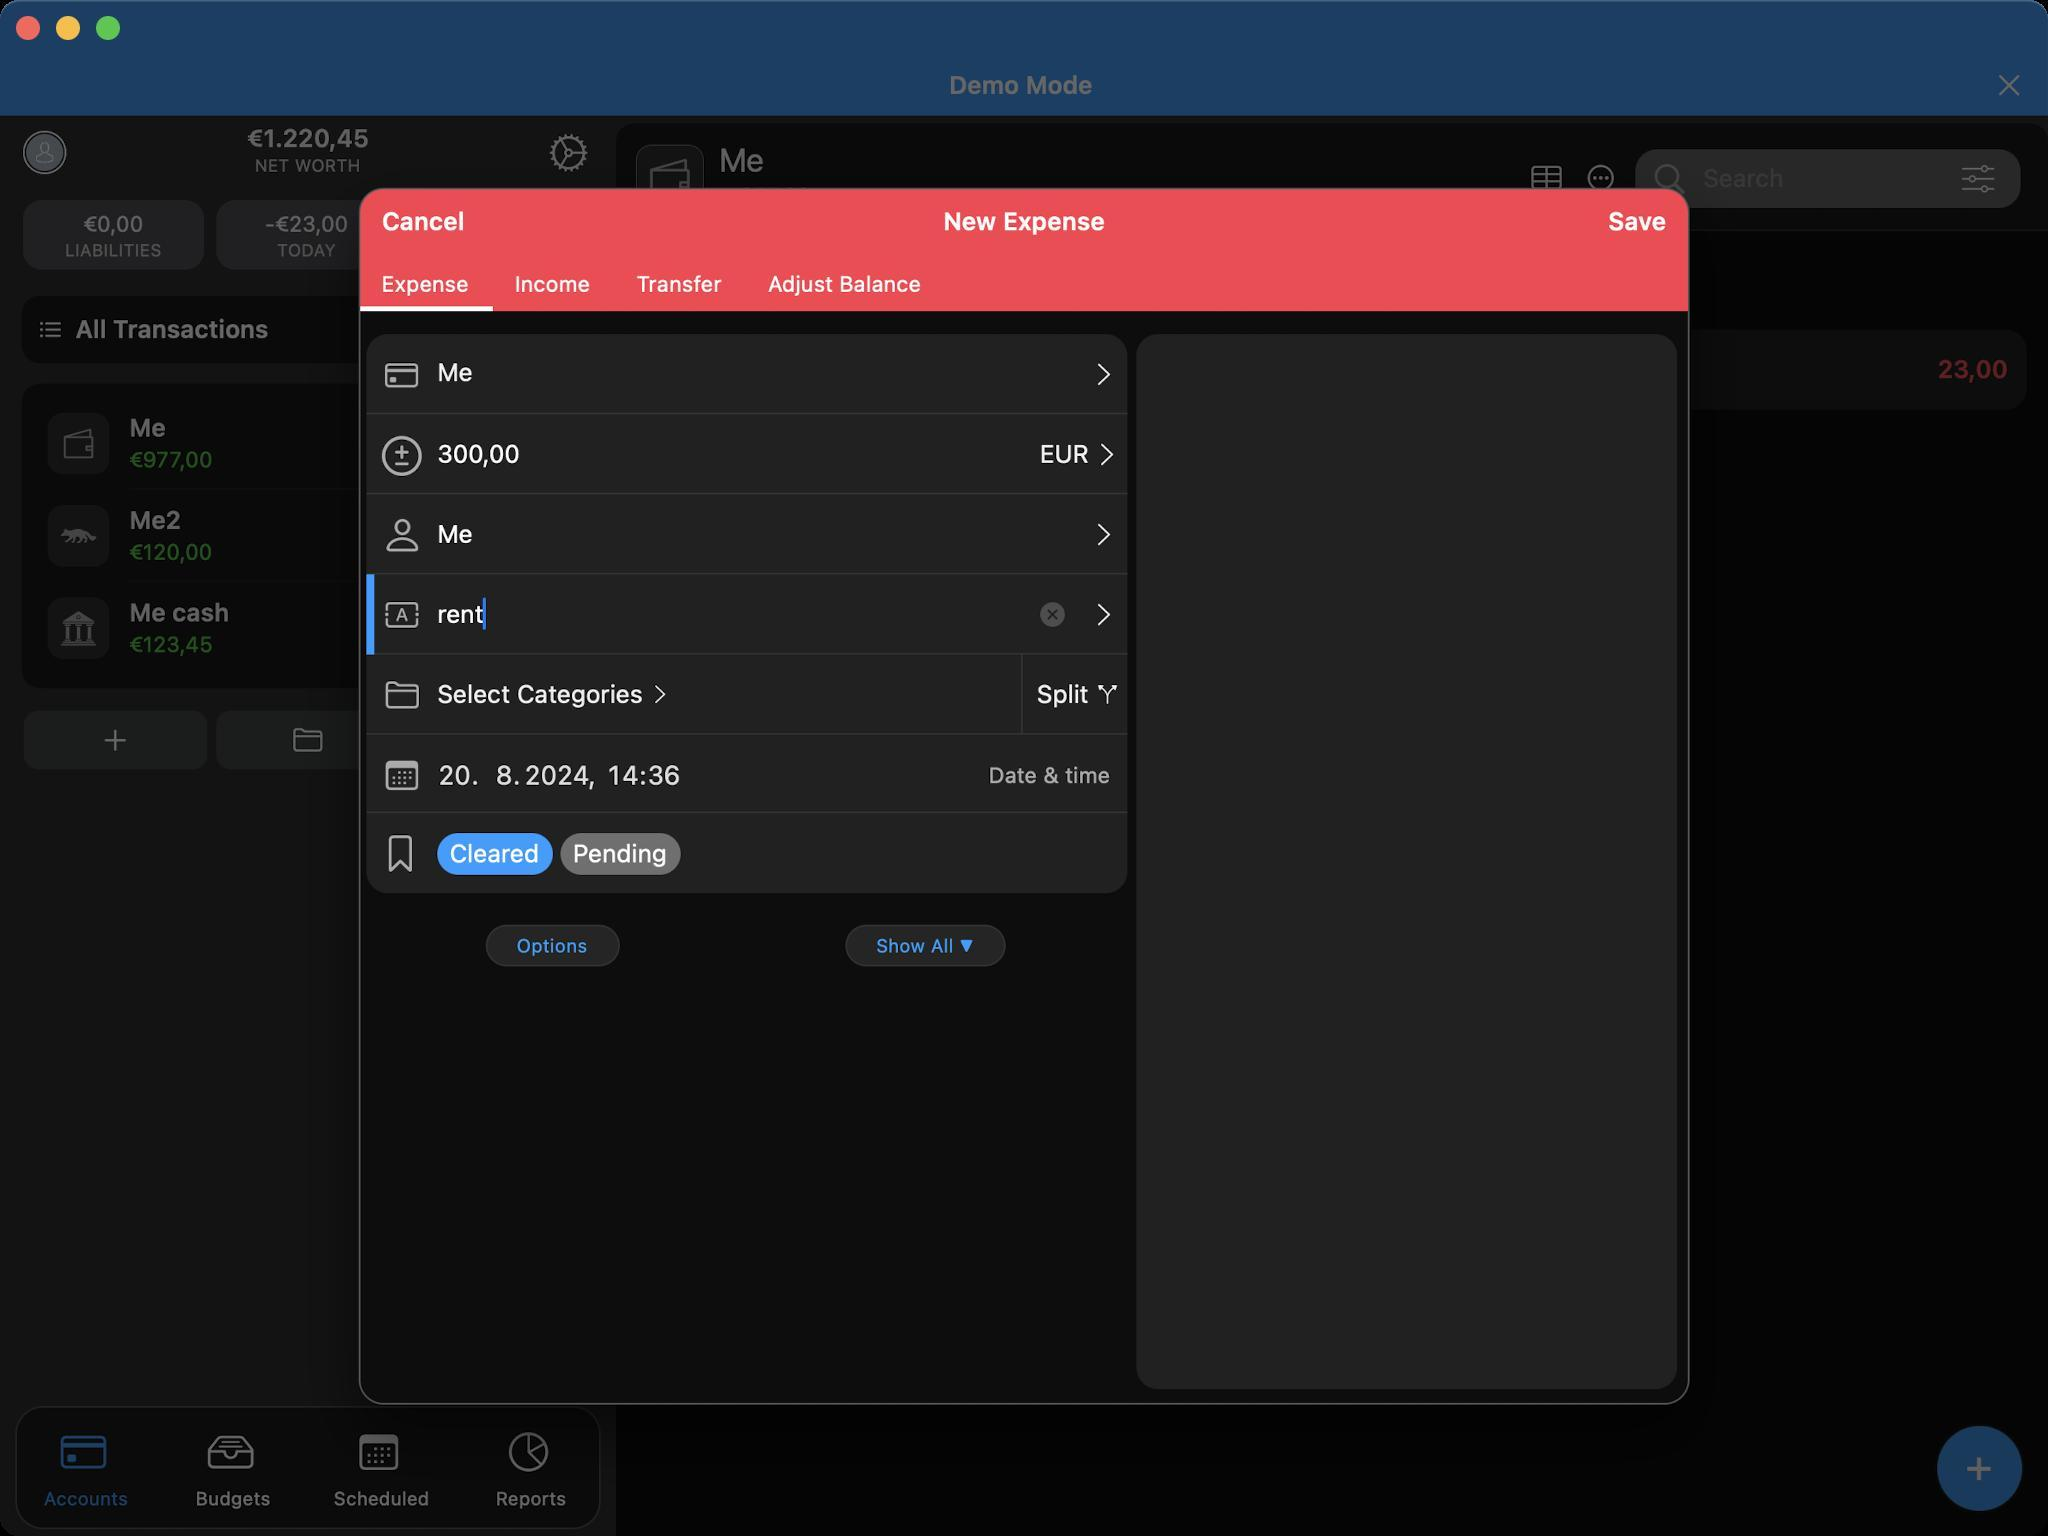
Accessibility tree:
{"name": "MoneyWiz", "role": "AXWindow", "description": null, "role_description": "standard window", "value": null, "position": "352.00;95.00", "size": "1024;768", "children": [{"name": null, "role": "AXGroup", "description": null, "role_description": "group", "value": null, "position": "0.00;0.00", "size": "1024;768", "children": [{"name": null, "role": "AXGroup", "description": null, "role_description": "group", "value": null, "position": "0.00;0.00", "size": "1024;768", "children": [{"name": null, "role": "AXGroup", "description": null, "role_description": "group", "value": null, "position": "179.41;93.94", "size": "665;608", "children": [{"name": null, "role": "AXButton", "description": "Back", "role_description": "button", "value": null, "position": "179.41;93.94", "size": "69;34", "children": []}, {"name": null, "role": "AXStaticText", "description": "New Expense", "role_description": "text", "value": null, "position": "248.71;93.94", "size": "527;34", "children": []}, {"name": null, "role": "AXButton", "description": "Done", "role_description": "button", "value": null, "position": "694.93;93.94", "size": "150;34", "children": []}, {"name": null, "role": "AXButton", "description": "Expense", "role_description": "button", "value": null, "position": "179.41;127.82", "size": "67;28", "children": []}, {"name": null, "role": "AXButton", "description": "Income", "role_description": "button", "value": null, "position": "246.08;127.82", "size": "61;28", "children": []}, {"name": null, "role": "AXButton", "description": "Transfer", "role_description": "button", "value": null, "position": "306.86;127.82", "size": "66;28", "children": []}, {"name": null, "role": "AXButton", "description": "Adjust Balance", "role_description": "button", "value": null, "position": "372.67;127.82", "size": "100;28", "children": []}, {"name": null, "role": "AXButton", "description": "Me", "role_description": "button", "value": null, "position": "218.68;166.32", "size": "302;40", "children": []}, {"name": null, "role": "AXButton", "description": "Forward", "role_description": "button", "value": null, "position": "532.84;167.09", "size": "31;40", "children": []}, {"name": null, "role": "AXGroup", "description": null, "role_description": "group", "value": null, "position": "183.26;207.13", "size": "380;40", "children": [{"name": null, "role": "AXTextField", "description": null, "role_description": "text field", "value": "300,00", "position": "218.68;207.13", "size": "265;40", "children": []}, {"name": null, "role": "AXButton", "description": "EUR", "role_description": "button", "value": null, "position": "494.34;207.13", "size": "69;40", "children": []}]}, {"name": null, "role": "AXTextField", "description": null, "role_description": "text field", "value": "Me", "position": "218.68;247.17", "size": "319;40", "children": []}, {"name": null, "role": "AXButton", "description": "Forward", "role_description": "button", "value": null, "position": "532.84;247.17", "size": "31;40", "children": []}, {"name": null, "role": "AXTextField", "description": null, "role_description": "text field", "value": "rent", "position": "218.68;287.21", "size": "319;40", "children": []}, {"name": null, "role": "AXButton", "description": "Forward", "role_description": "button", "value": null, "position": "532.84;287.21", "size": "31;40", "children": []}, {"name": null, "role": "AXButton", "description": "Clear text", "role_description": "button", "value": null, "position": "518.98;300.30", "size": "15;14", "children": []}, {"name": null, "role": "AXButton", "description": "Select Categories", "role_description": "button", "value": null, "position": "218.68;327.25", "size": "103;40", "children": []}, {"name": null, "role": "AXButton", "description": "Forward", "role_description": "button", "value": null, "position": "321.86;327.25", "size": "19;40", "children": []}, {"name": null, "role": "AXButton", "description": "Split", "role_description": "button", "value": null, "position": "518.21;327.25", "size": "26;40", "children": []}, {"name": null, "role": "AXButton", "description": "arrow.branch", "role_description": "button", "value": null, "position": "544.39;327.25", "size": "19;40", "children": []}, {"name": null, "role": "AXStaticText", "description": "Date & time", "role_description": "text", "value": null, "position": "494.34;367.29", "size": "61;40", "children": []}, {"name": null, "role": "AXGroup", "description": null, "role_description": "group", "value": null, "position": "218.68;379.61", "size": "122;15", "children": [{"name": null, "role": "AXPopUpButton", "description": "20. August 2024", "role_description": "date time area", "value": null, "position": "218.68;379.61", "size": "122;15", "children": []}]}, {"name": null, "role": "AXGroup", "description": null, "role_description": "group", "value": null, "position": "218.68;406.56", "size": "337;40", "children": [{"name": null, "role": "AXGroup", "description": null, "role_description": "group", "value": null, "position": "218.68;416.57", "size": "122;21", "children": [{"name": null, "role": "AXButton", "description": "Cleared", "role_description": "button", "value": null, "position": "218.68;416.57", "size": "58;21", "children": []}, {"name": null, "role": "AXButton", "description": "Pending", "role_description": "button", "value": null, "position": "280.28;416.57", "size": "60;21", "children": []}]}]}, {"name": null, "role": "AXButton", "description": "Options", "role_description": "button", "value": null, "position": "242.93;462.38", "size": "67;21", "children": []}, {"name": null, "role": "AXButton", "description": "Show All ▼", "role_description": "button", "value": null, "position": "422.73;462.38", "size": "80;21", "children": []}, {"name": null, "role": "AXStaticText", "description": "No data", "role_description": "text", "value": null, "position": "567.49;167.09", "size": "270;527", "children": []}, {"name": null, "role": "AXGroup", "description": "Empty list", "role_description": "table", "value": null, "position": "568.26;167.09", "size": "270;527", "children": []}]}]}]}, {"name": null, "role": "AXButton", "description": null, "role_description": "close button", "value": null, "position": "7.00;6.00", "size": "14;16", "children": []}, {"name": null, "role": "AXButton", "description": null, "role_description": "full screen button", "value": null, "position": "47.00;6.00", "size": "14;16", "children": [{"name": null, "role": "AXGroup", "description": null, "role_description": "group", "value": null, "position": "47.00;6.00", "size": "14;16", "children": [{"name": null, "role": "AXGroup", "description": null, "role_description": "group", "value": null, "position": "47.00;6.00", "size": "14;16", "children": []}]}]}, {"name": null, "role": "AXButton", "description": null, "role_description": "minimize button", "value": null, "position": "27.00;6.00", "size": "14;16", "children": []}]}